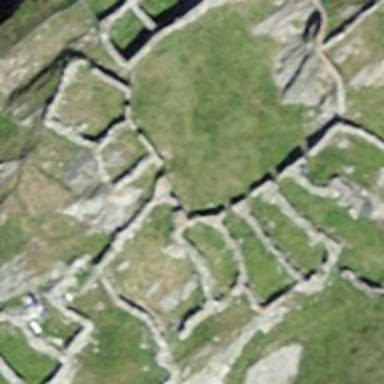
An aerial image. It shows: Wall made of dry stone.